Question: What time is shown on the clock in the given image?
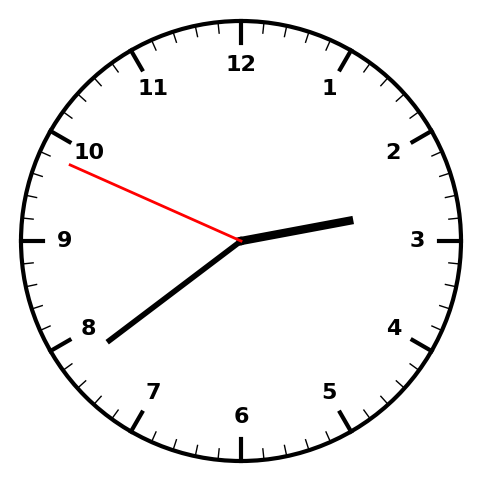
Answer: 02:38:49